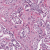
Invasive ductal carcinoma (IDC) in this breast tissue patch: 1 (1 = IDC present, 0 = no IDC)